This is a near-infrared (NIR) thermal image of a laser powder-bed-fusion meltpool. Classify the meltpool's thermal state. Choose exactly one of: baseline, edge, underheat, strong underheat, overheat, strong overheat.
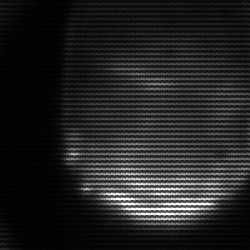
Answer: edge